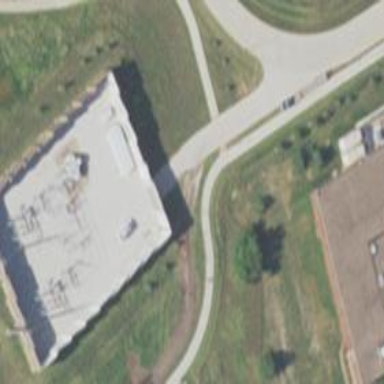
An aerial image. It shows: Distribution level power substation.